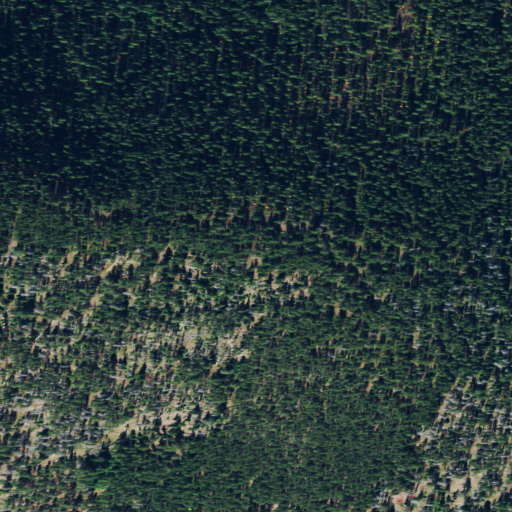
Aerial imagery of mountain in Montana named Alloy Mountain containing only evergreen forest